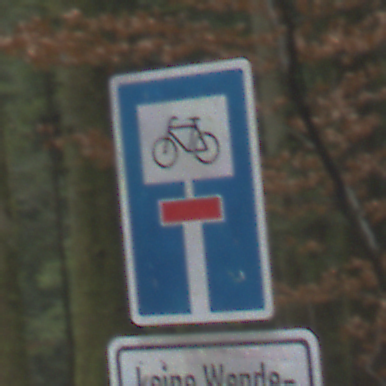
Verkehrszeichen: SackgasseRadverkehrDurchlaessig
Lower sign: HinweisGeaenderteVorfahrtVerkehrsfuehrungVerkehrsregelung3
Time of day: Midday
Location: Outdoor (Nature)
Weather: Overcast
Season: NotSpecified
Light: Natural